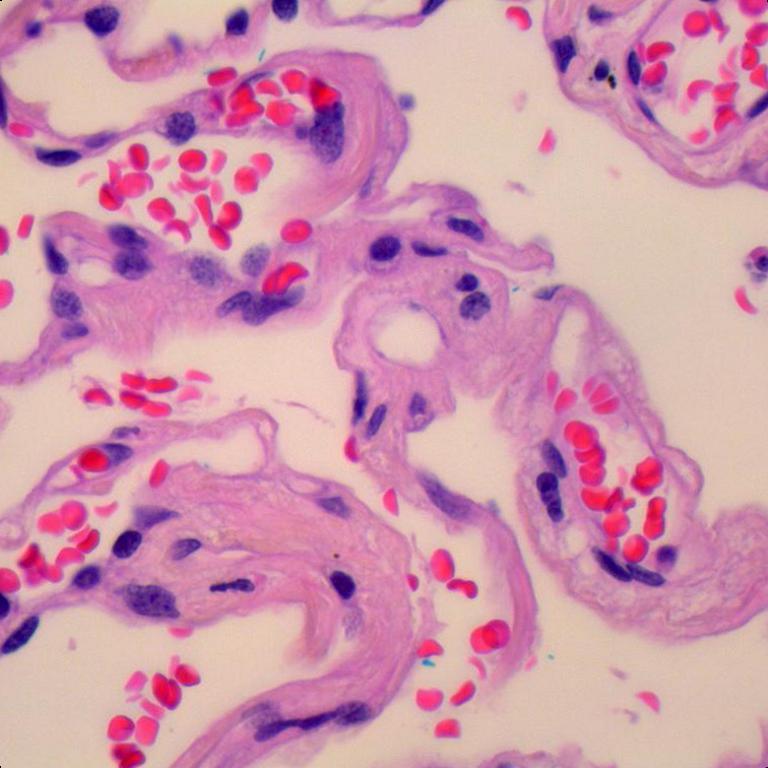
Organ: lung
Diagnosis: benign